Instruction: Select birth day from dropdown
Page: traveler
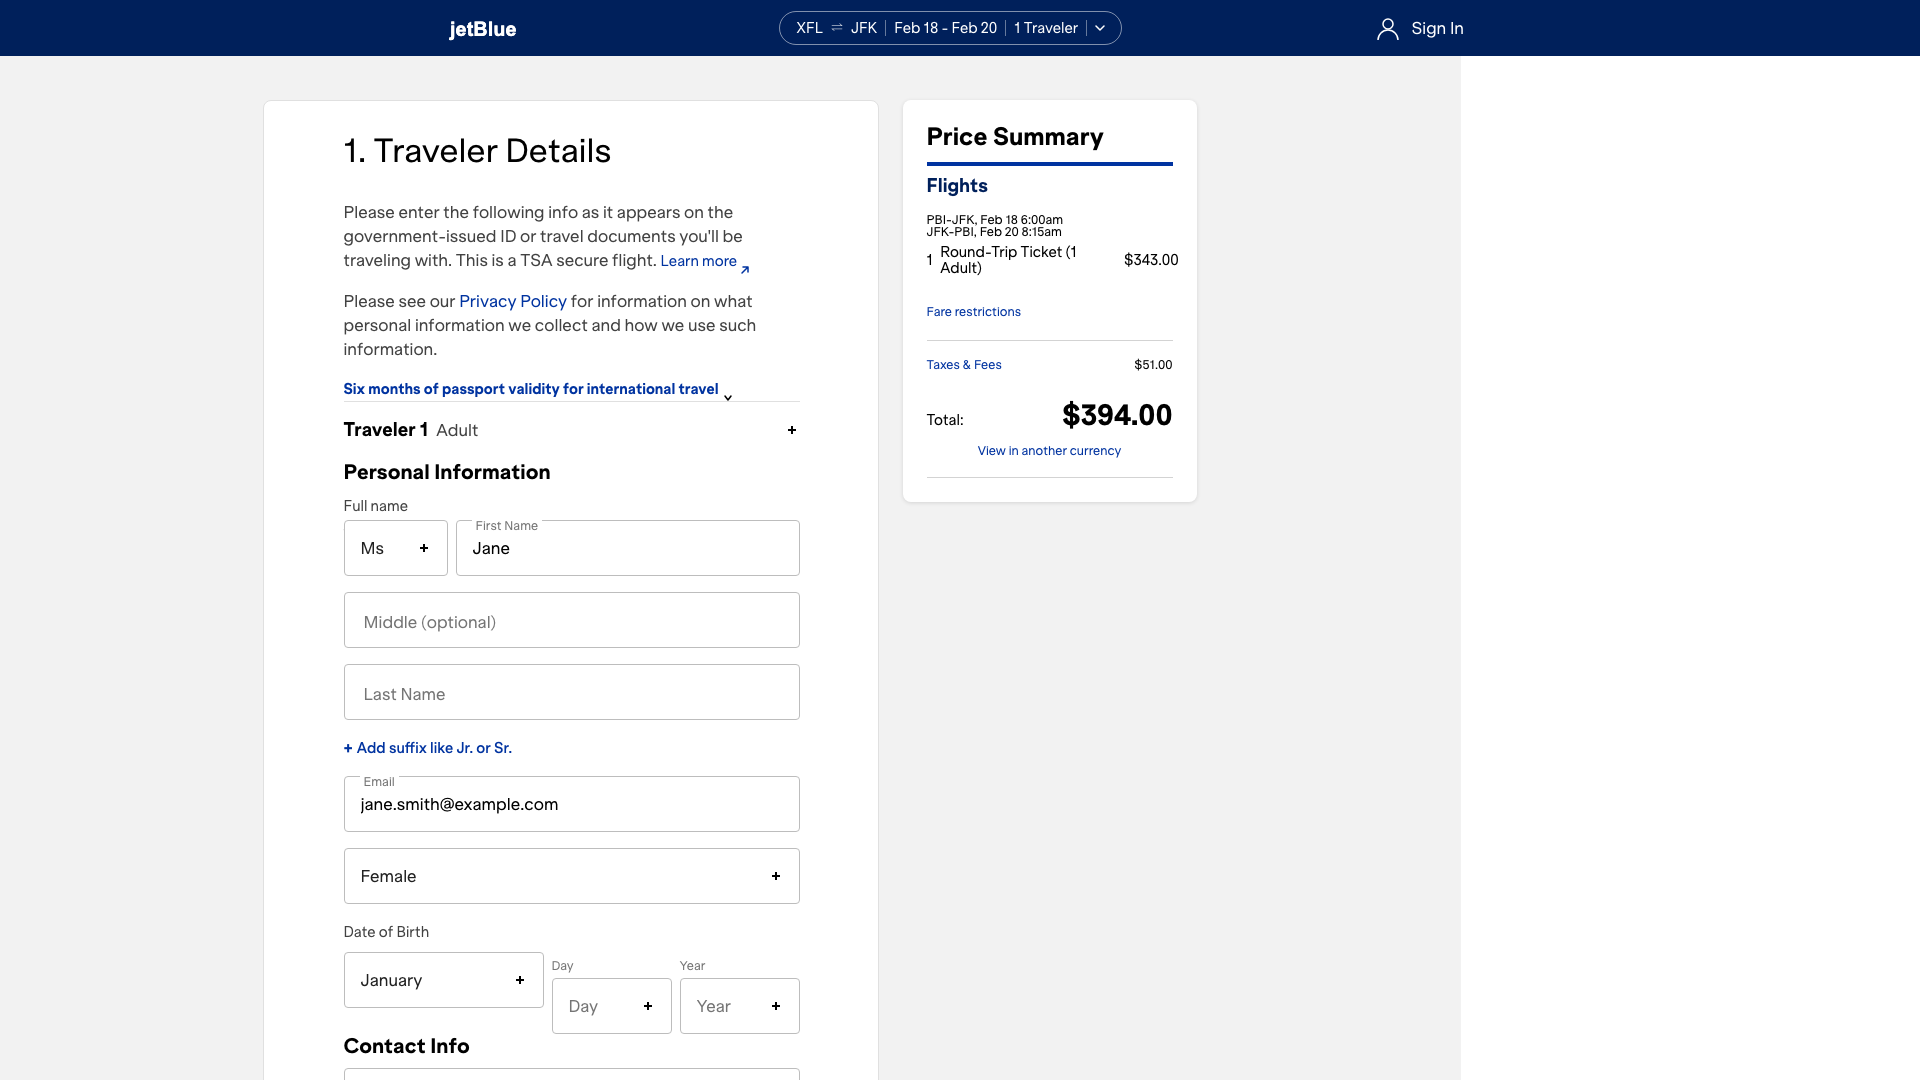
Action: click